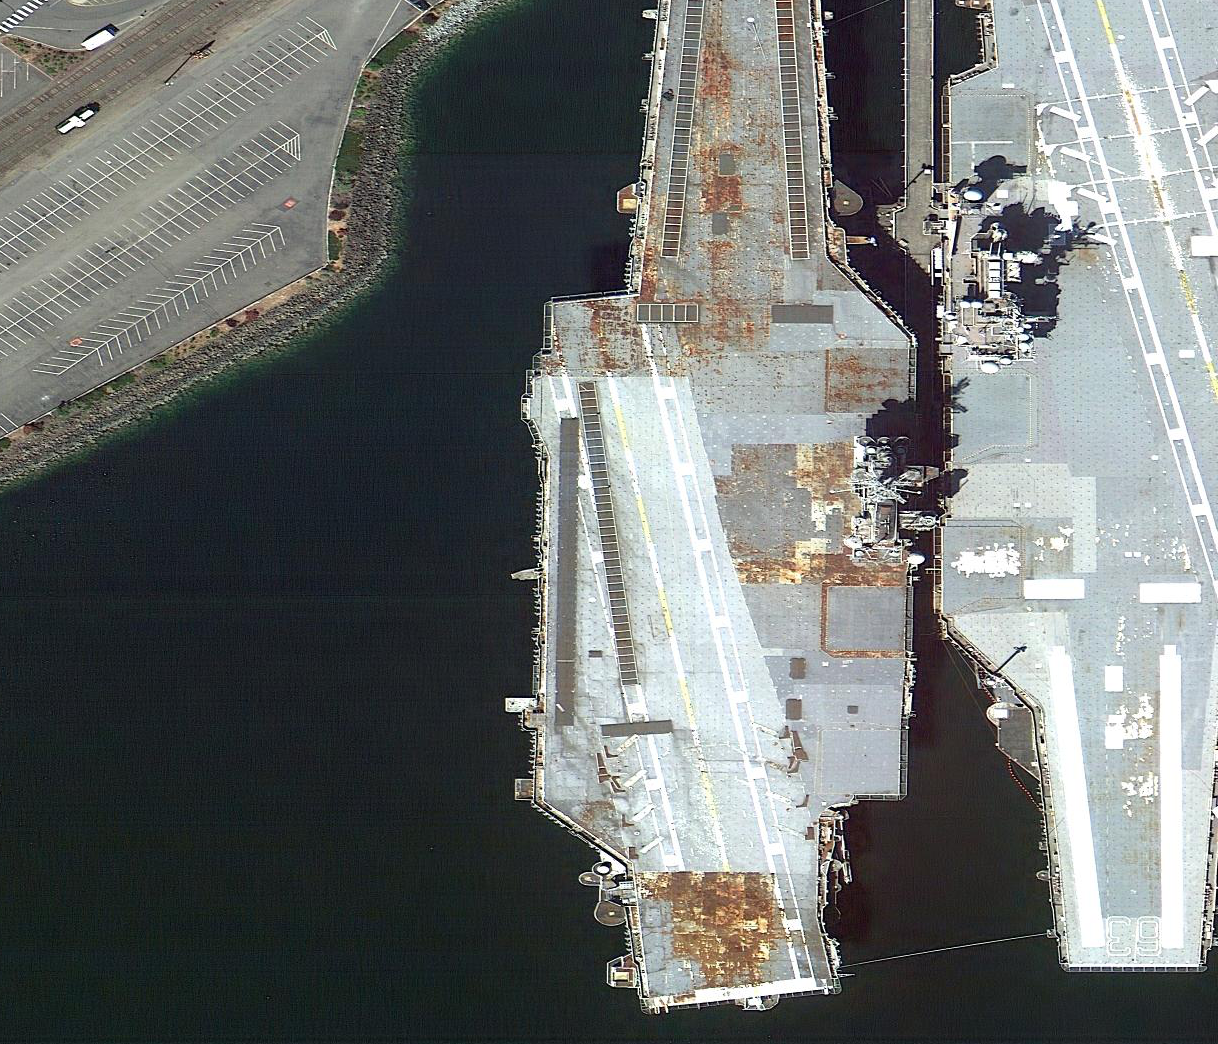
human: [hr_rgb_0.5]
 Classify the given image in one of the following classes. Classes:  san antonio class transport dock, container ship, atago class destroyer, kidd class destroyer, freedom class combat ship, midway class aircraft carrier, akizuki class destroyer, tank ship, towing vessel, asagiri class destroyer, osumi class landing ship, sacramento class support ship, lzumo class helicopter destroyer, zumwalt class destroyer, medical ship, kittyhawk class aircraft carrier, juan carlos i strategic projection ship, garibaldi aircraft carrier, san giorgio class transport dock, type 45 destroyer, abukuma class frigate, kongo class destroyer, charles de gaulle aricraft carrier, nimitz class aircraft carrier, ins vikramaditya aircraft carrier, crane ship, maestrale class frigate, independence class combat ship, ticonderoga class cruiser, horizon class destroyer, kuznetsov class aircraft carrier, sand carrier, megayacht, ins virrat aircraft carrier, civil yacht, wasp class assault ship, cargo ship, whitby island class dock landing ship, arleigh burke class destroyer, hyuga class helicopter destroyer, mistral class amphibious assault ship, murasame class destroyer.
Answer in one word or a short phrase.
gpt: KittyHawk class aircraft carrier